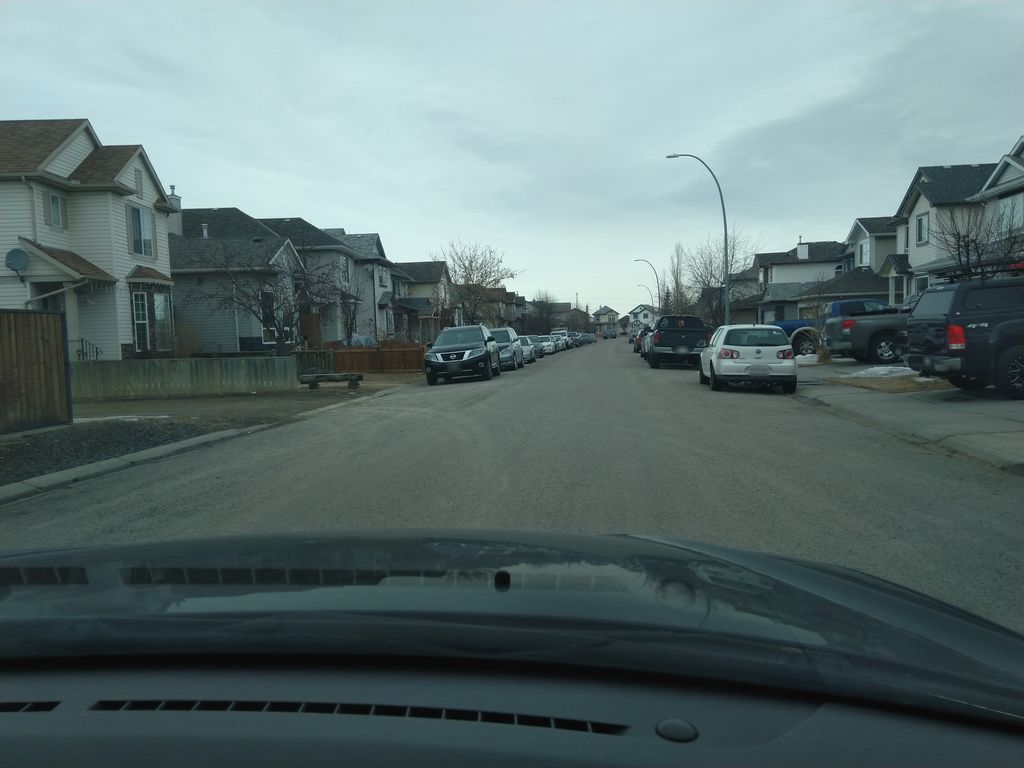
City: calgary